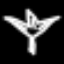
Label: leaf